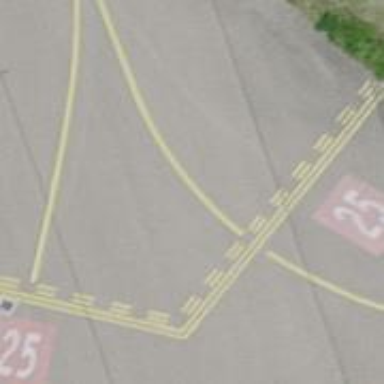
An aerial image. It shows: Runway holding position.